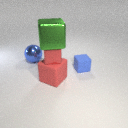
large red rubber cube to the left of small blue rubber cube